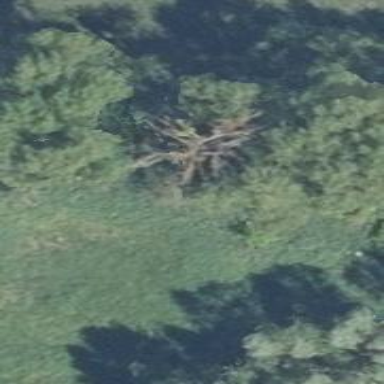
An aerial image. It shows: Broadleaved tree with lush foliage.